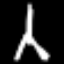
Label: The Eiffel Tower